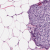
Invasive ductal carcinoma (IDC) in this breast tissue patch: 1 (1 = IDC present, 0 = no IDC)